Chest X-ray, AP view. Patient: 28 years old, sex F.
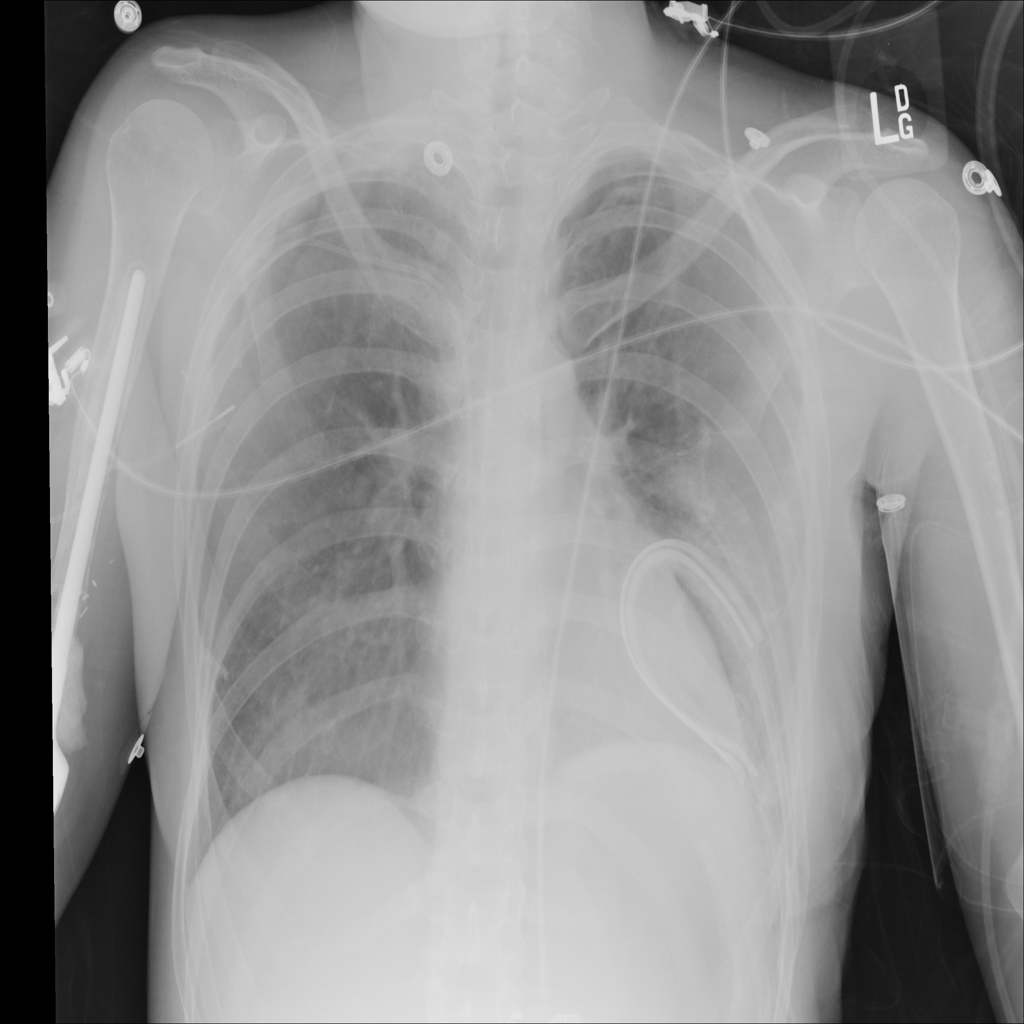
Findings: Pneumothorax